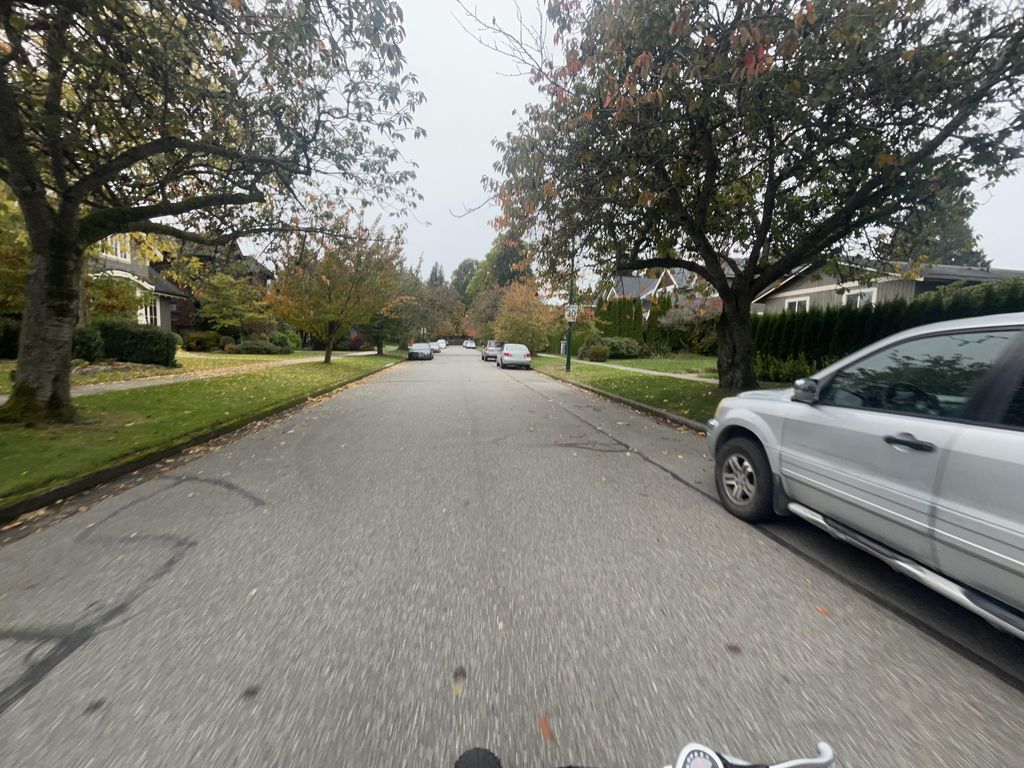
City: vancouver